Aerial crown-view tile of a tropical tree (Barro Colorado Island, Panama), acquired 20250512:
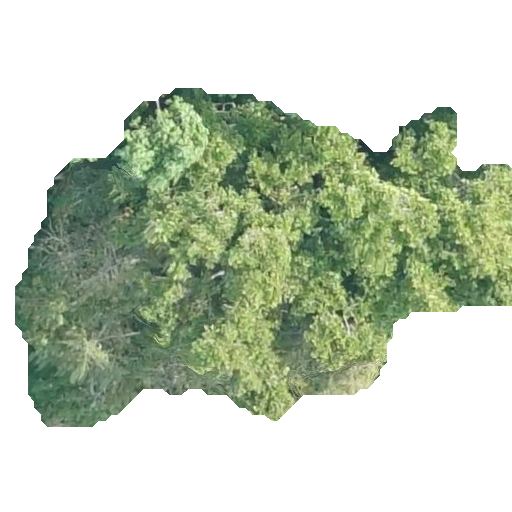
Species: Genipa americana
GBIF accepted scientific name: Genipa americana
Crown area: 178.076 m²